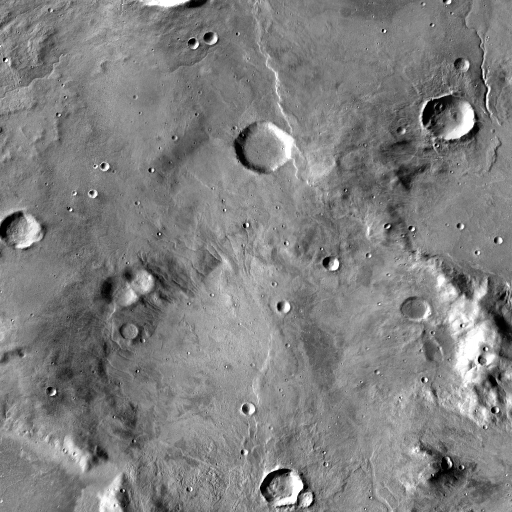
Crater classes present: Background, Other, Layered, Buried